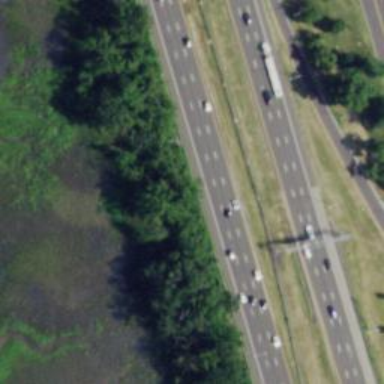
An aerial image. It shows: Urban freeway or expressway.